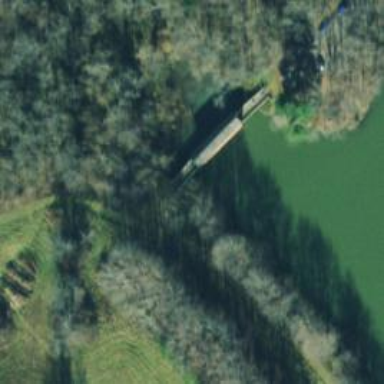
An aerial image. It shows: Covered footway bridge.